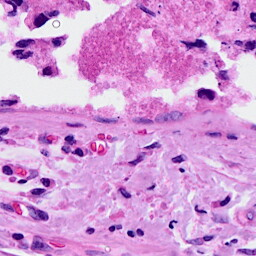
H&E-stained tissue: Breast